Interaction volume radius: 5 \u00c5
Interaction volume height: 45 \u00c5
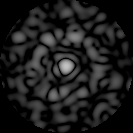
Disorder parameter: 0.8234